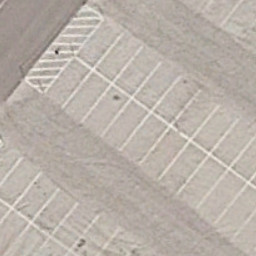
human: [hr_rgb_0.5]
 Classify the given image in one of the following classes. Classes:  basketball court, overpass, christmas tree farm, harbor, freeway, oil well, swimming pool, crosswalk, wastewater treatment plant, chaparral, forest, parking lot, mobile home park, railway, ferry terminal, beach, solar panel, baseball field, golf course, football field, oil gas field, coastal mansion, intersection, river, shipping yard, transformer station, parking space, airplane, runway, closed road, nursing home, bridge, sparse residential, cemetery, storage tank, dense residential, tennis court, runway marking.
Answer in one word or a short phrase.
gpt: parking space